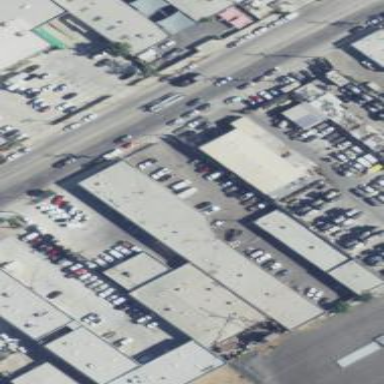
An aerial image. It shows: Industrial building.